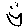
Label: smiley face